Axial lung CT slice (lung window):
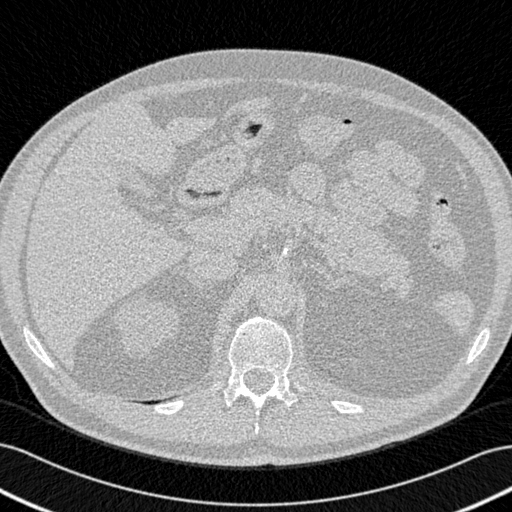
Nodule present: no